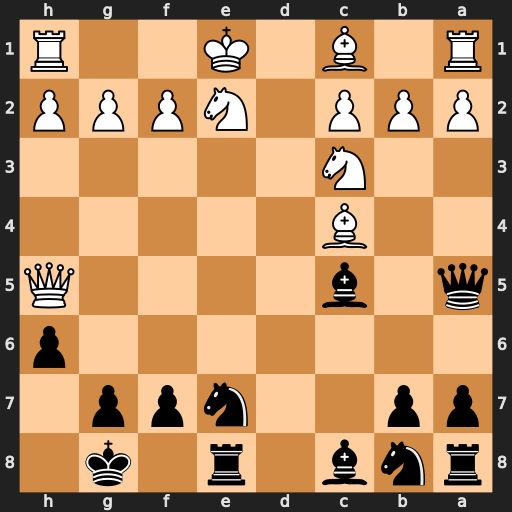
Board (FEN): rnb1r1k1/pp2npp1/7p/q1b4Q/2B5/2N5/PPP1NPPP/R1B1K2R
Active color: b
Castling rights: KQ
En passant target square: -
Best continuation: Bxf2+ Kxf2 Qxh5